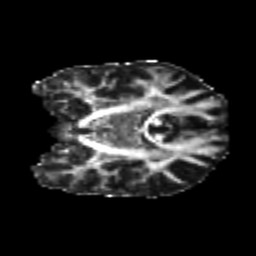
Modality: FA
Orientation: coronal
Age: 24
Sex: female
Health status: healthy
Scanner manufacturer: philips
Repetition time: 7.387 s
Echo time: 0.08599 s